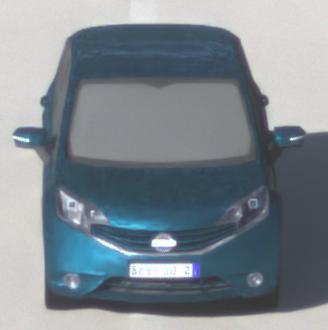
Make: Nissan
Model: Note 1.2
Detailed model: Note (E12) (10/13 - 12/16)
Model produced from: 2013/10
Model produced until: 2015/09
Doors: 5
Color: blue
Road condition: dry road
Daytime: morning or afternoon
Contrast: low contrast